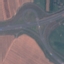
Land use / land cover: Highway